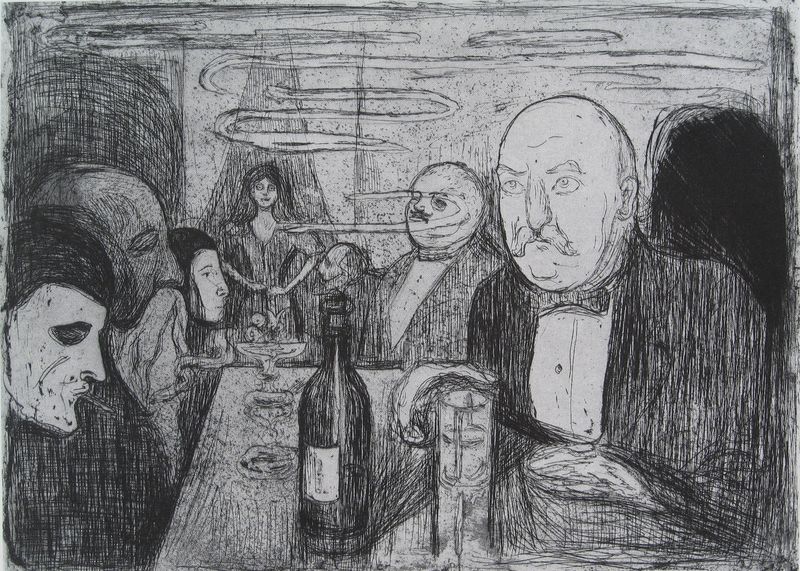
Titel: Kristiana-Bohème
Künstler: Edvard Munch
Standort: Oslo
Institution: Munch-Museet
Schlagwörter: dunkel, kopf, mann, schatten, weiß, dreieck, frauen, menschen, mädchen, sitzen, bar, cafe, frau, glas, grau, hell, hintergrund, kleid, kreide, köpfe, licht, männer, nase, ohr, profil, schwarz, tisch, zeichnung, blick, obst, expressionismus, herren, alkohol, alt, anzug, bart, bärte, flasche, gesichter, hemd, kellner, kneipe, lokal, ober, profile, schnurrbart, arme, blass, blicke, gesicht, schale, schädel, stehen, tod, tot, vollbart, hände, innenraum, qualm, rauch, auge, knopf, traurig, fliegen, taille, holzschnitt, düster, perspektive, dunst, linien, figuren, rundbogen, schnäuzer, tafel, wein, rauchen, zigarre, glatze, starr, fliege, revers, geschlossen, striche, eingang, tusche, blind, maske, kreuz, munch, kohle, druck, schwarzweiss, schraffur, radierung, stich, hakennase, bleistift, tischplatte, gestalten, edvard munch, taschentuch, totenkopf, zigarette, sekt, riechen, etagere, korken, weinflasche, monokel, wirtshaus, kringel, etikett, nolde, rauchschwaden, stammtisch, schnäutzer, anonym, chinese, scharffur, kahlkopf, cocktail, deprimiert, ettiket, fraugen, pastelkreide, qualem, veraucht